Question: I've been using office document imaging for OCR to get the text from the image. For this image,

I'd like to know the preprocessing steps involved to improve the quality of the image before feeding it to the OCR. So far I've tried binarization (threshold), blur(Gaussian), sharpen, mean removal & increasing the brightness and contrast of the image, but still the OCR engine couldn't get the exact text (may be 50 % success).
I'd like to know the preprocessing steps (in right order) to improve the quality preferably in C#. The image of the screen is captured via a webcam. Thanks.
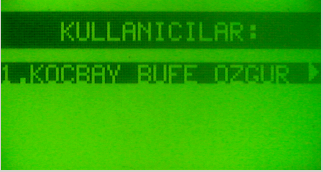
Answer: I have played with your image a bit in with my lib and here is the result:
'''
picture pic0,pic1;
pic0.load("ocr_green.png");
pic0.pixel_format(_pf_u); // RGB -> Grayscale <0-765>
pic0.enhance_range(); // remove DC offset and use full dynamic range <0-765>
pic0.normalize(8,false); // try to normalize ilumination conditions of image (equalize light) based on 8x8 sqares analysis, do not recolor saturated square with avg color
pic0.enhance_range(); // remove DC offset and use full dynamic range <0-765>
pic1=pic0; // copy result to pic1
pic0.pixel_format(_pf_rgba); // Grayscale -> RGBA
int x,y,c,c0,c1;
for (y=0;y<pic1.ys;y++) // process all H lines
{
c0=pic1.p[y][0].dd; c1=c0; // find min and max intensity in H line
for (x=0;x<pic1.xs;x++)
{
c=pic1.p[y][x].dd;
if (c0>c) c0=c;
if (c1<c) c1=c;
}
if (c1-c0<700) // if difference not big enough blacken H line...
for (x=0;x<pic1.xs;x++) pic1.p[y][x].dd=0;
else // else binarize H line
for (x=0;x<pic1.xs;x++)
if (pic1.p[y][x].dd>=155) pic1.p[y][x].dd=765; else pic1.p[y][x].dd=0;
}
pic1.pixel_format(_pf_rgba); // Grayscale -> RGBA
'''
<URL>
The left image ('pic0') is just yours converted to grayscale, enhanced dynamic range to max and equalized illumination.
- <URL>'picture'
The right image ('pic1') is binarized but only for horizontal lines with high enough change on pixel intensities (as mentioned in my comment)... the rest is set to black...